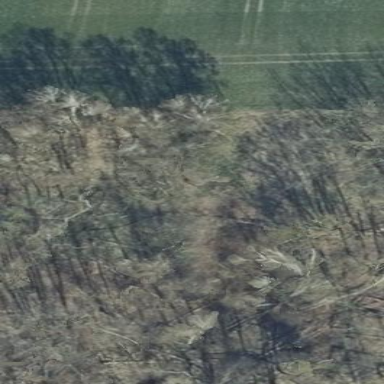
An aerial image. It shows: Forest area.